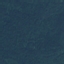
Land use / land cover: Forest